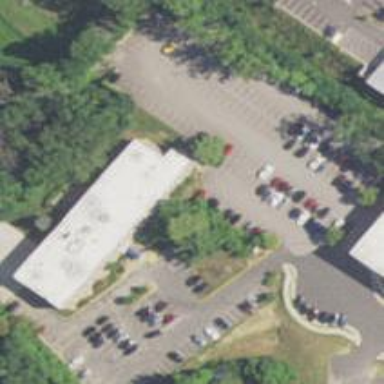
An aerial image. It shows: Building.